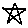
Label: star